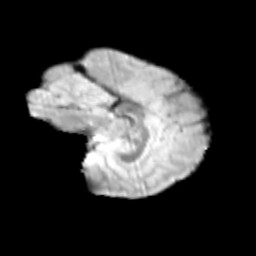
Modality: T2w
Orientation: sagittal
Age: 13
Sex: female
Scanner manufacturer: siemens
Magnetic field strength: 3 T
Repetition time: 3.8 s
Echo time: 0.07 s